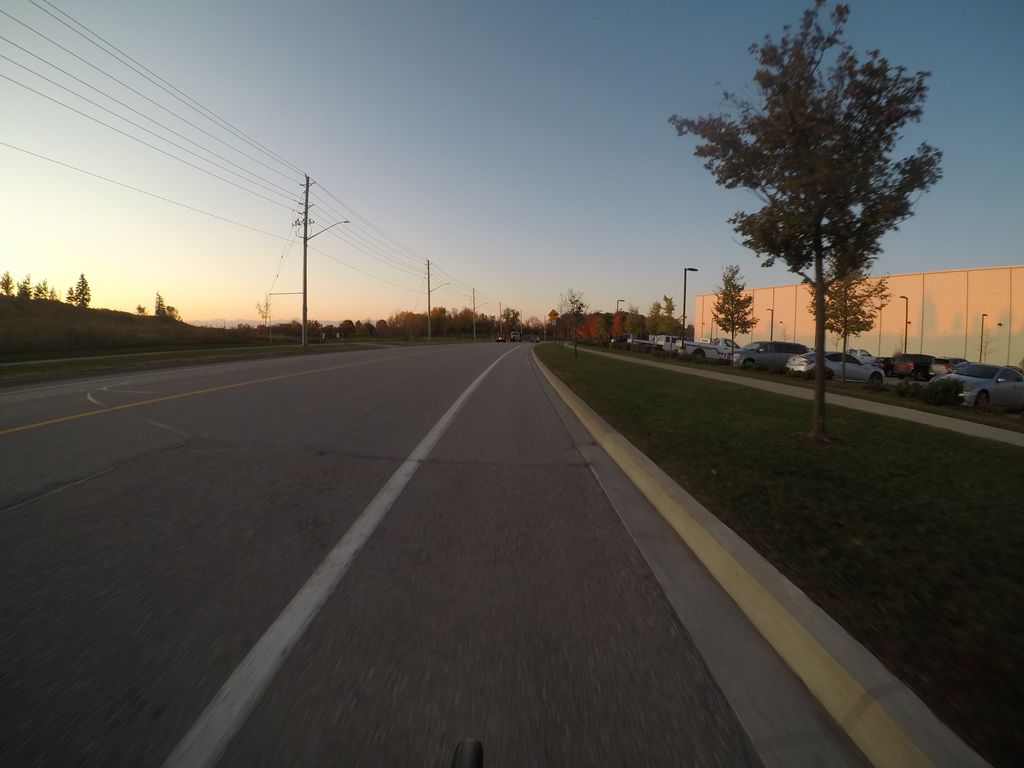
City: kitchener-waterloo